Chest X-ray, PA view. Patient: 51 years old, sex M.
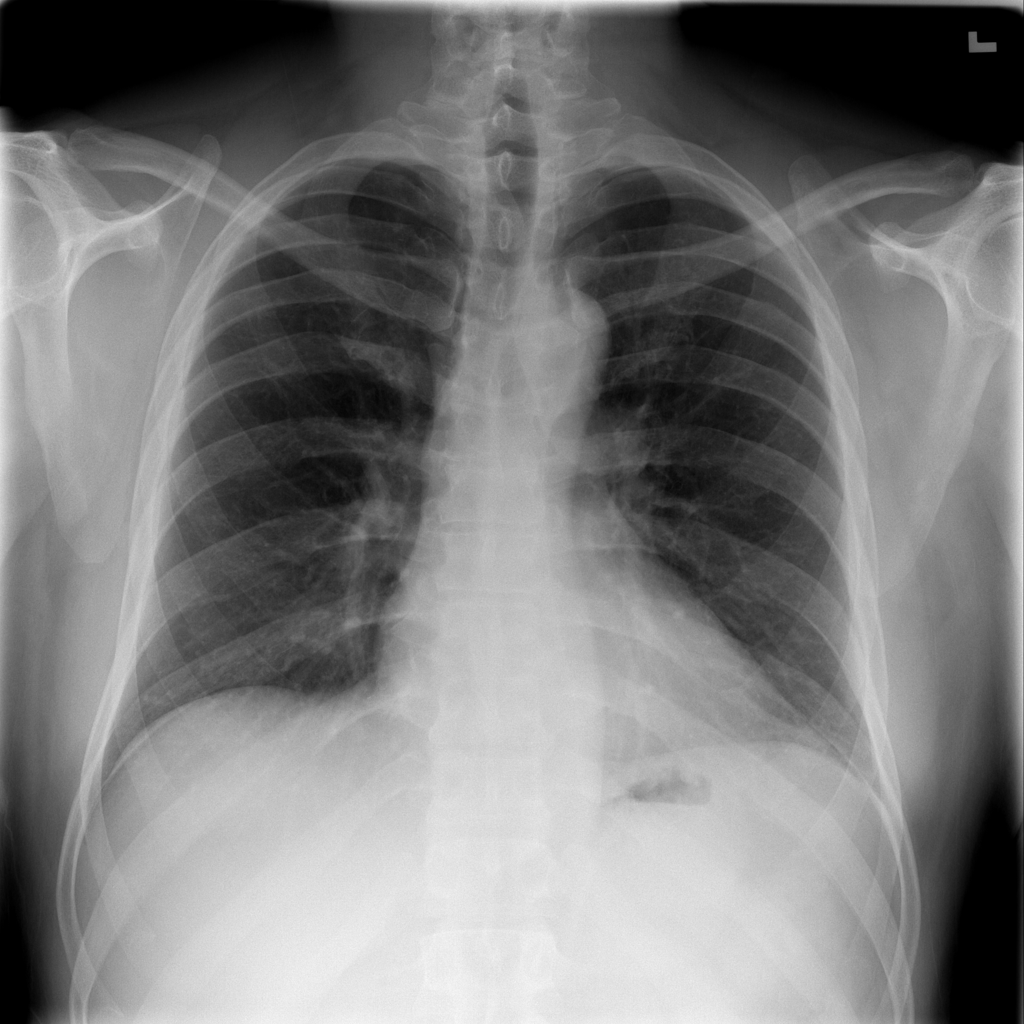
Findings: No Finding